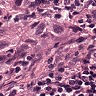
Metastatic tissue present: yes